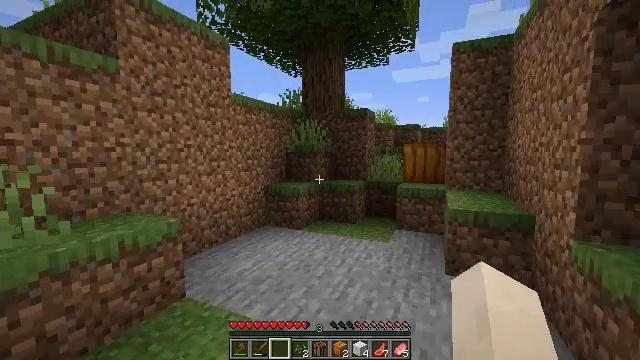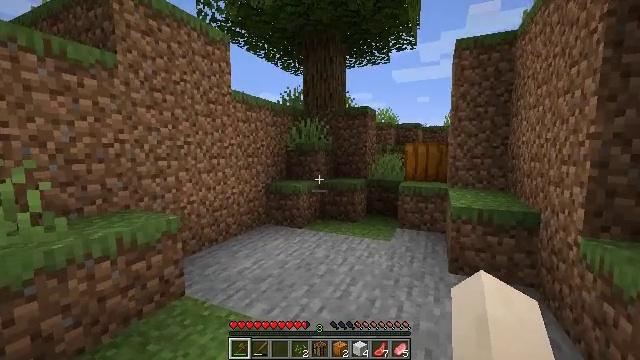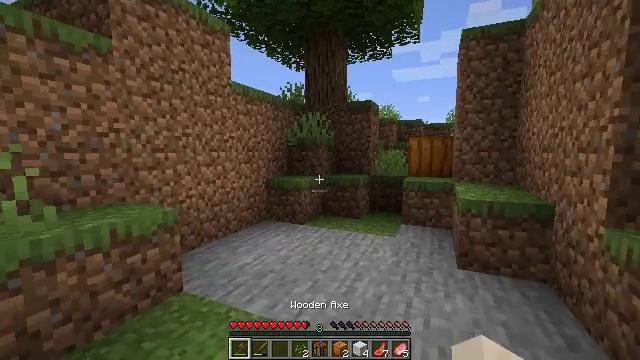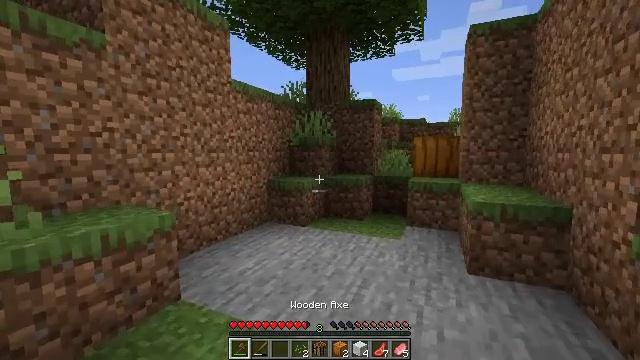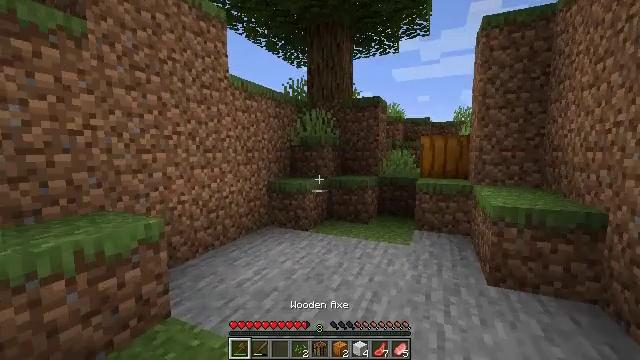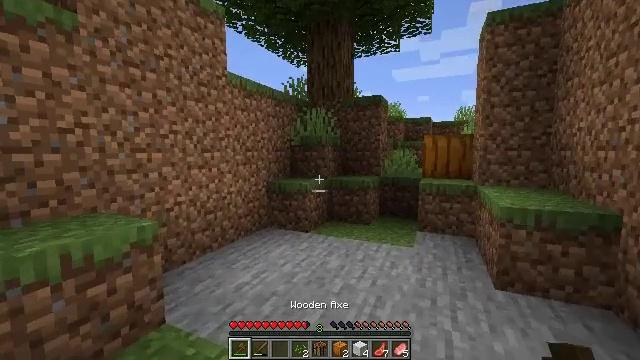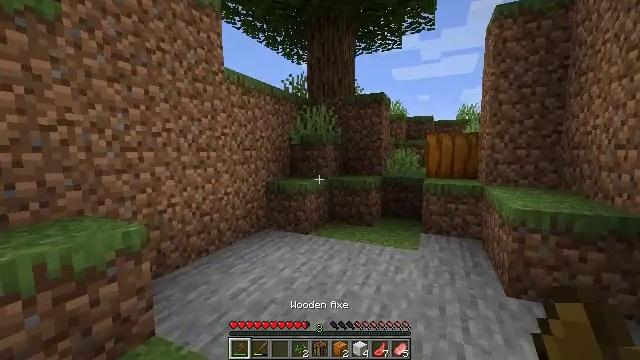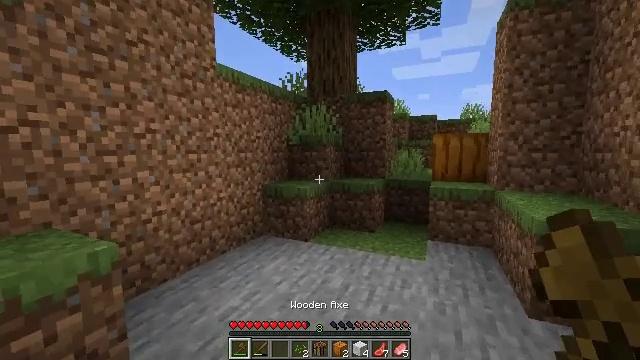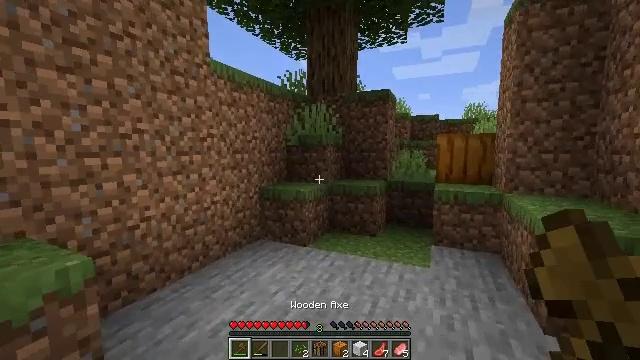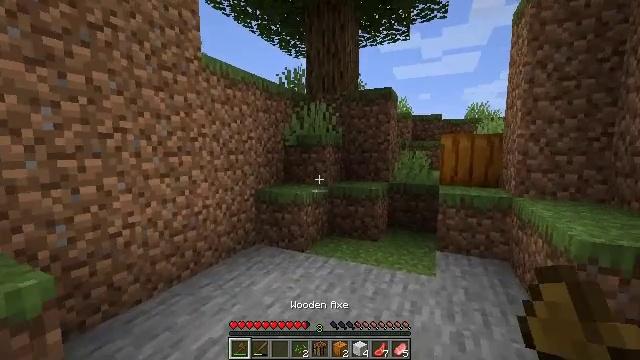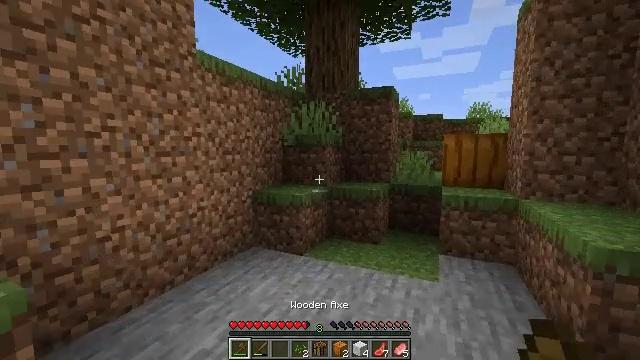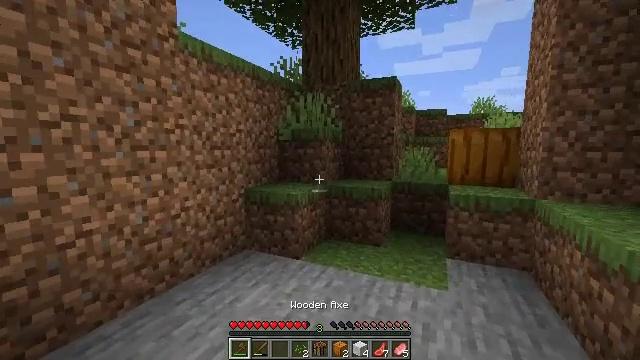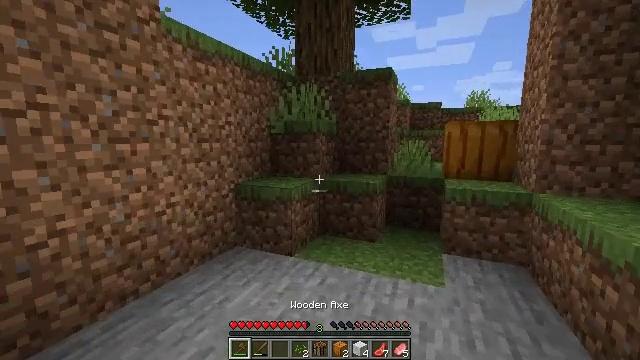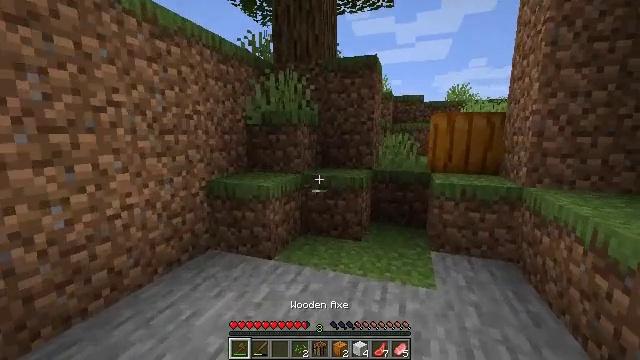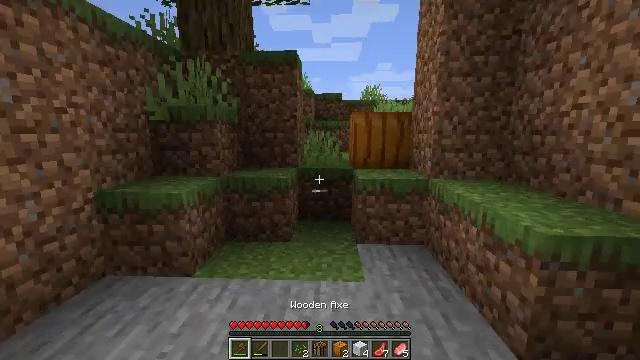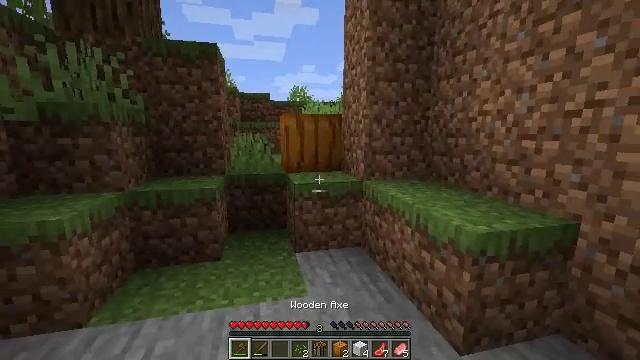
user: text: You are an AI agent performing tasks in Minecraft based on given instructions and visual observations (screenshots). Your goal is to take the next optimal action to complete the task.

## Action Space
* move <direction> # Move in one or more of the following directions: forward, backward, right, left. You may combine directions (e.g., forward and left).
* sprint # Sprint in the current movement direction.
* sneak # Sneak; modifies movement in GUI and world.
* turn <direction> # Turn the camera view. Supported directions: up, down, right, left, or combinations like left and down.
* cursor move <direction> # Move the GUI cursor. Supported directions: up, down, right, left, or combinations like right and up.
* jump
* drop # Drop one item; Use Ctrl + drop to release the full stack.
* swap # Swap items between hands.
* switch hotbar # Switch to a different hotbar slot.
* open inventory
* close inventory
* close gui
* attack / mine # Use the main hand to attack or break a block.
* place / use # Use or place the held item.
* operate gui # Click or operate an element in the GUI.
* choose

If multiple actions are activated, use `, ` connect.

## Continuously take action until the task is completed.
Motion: motion action
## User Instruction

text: Harvest a pumpkin from the field.
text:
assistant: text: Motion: move forward, switch to hotbar 1
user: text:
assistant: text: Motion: move forward, switch to hotbar 1
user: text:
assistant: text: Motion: move forward, switch to hotbar 1
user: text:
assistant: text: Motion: move forward, switch to hotbar 1
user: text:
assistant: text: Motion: move forward
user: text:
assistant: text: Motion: move forward
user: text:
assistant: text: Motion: move forward
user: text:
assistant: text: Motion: move forward
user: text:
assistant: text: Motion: move forward
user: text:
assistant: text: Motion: move forward
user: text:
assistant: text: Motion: move forward
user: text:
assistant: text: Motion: move forward, turn right and down
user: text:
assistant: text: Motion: move forward, turn right and down
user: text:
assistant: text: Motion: move forward, turn right
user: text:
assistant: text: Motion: move forward, turn right
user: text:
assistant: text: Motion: move forward
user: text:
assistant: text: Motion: move forward
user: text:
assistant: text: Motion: move forward
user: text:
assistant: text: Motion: move forward
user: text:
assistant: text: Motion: move forward
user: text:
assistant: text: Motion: move forward
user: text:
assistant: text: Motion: move forward, attack / mine
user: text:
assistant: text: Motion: move forward, attack / mine
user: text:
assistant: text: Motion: move forward, attack / mine
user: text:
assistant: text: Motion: move forward, attack / mine
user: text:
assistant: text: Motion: move forward, attack / mine
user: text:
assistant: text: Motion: attack / mine
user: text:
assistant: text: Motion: attack / mine
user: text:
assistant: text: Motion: attack / mine
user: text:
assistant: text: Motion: attack / mine